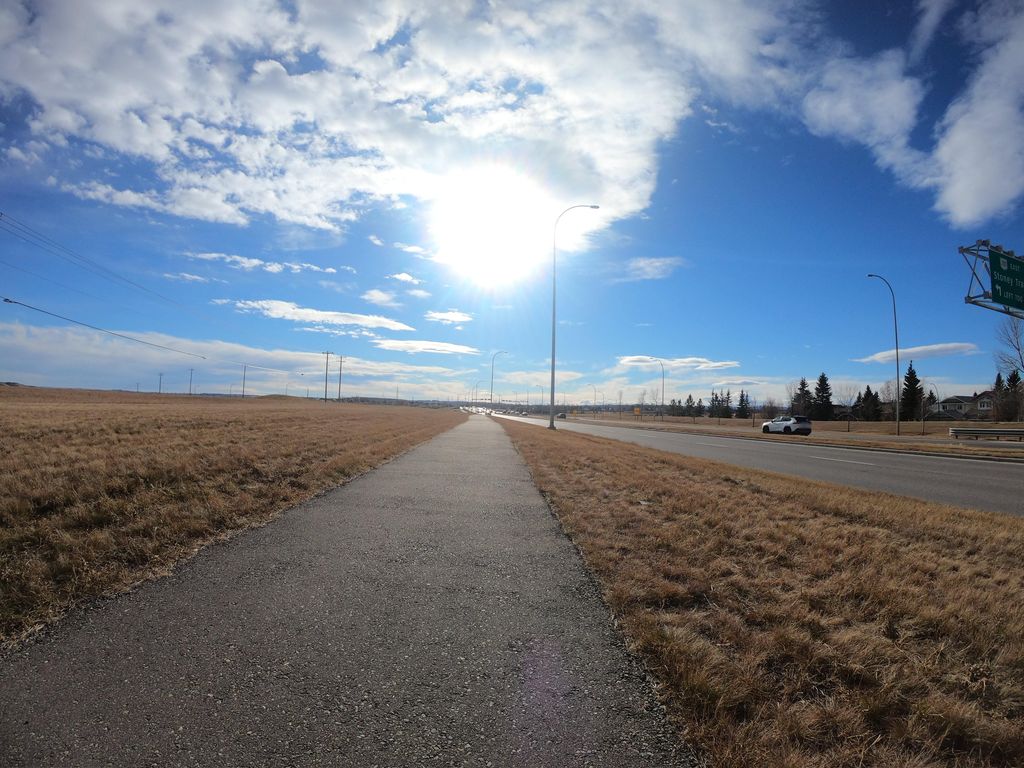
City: calgary